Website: bh-photo
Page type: receipt
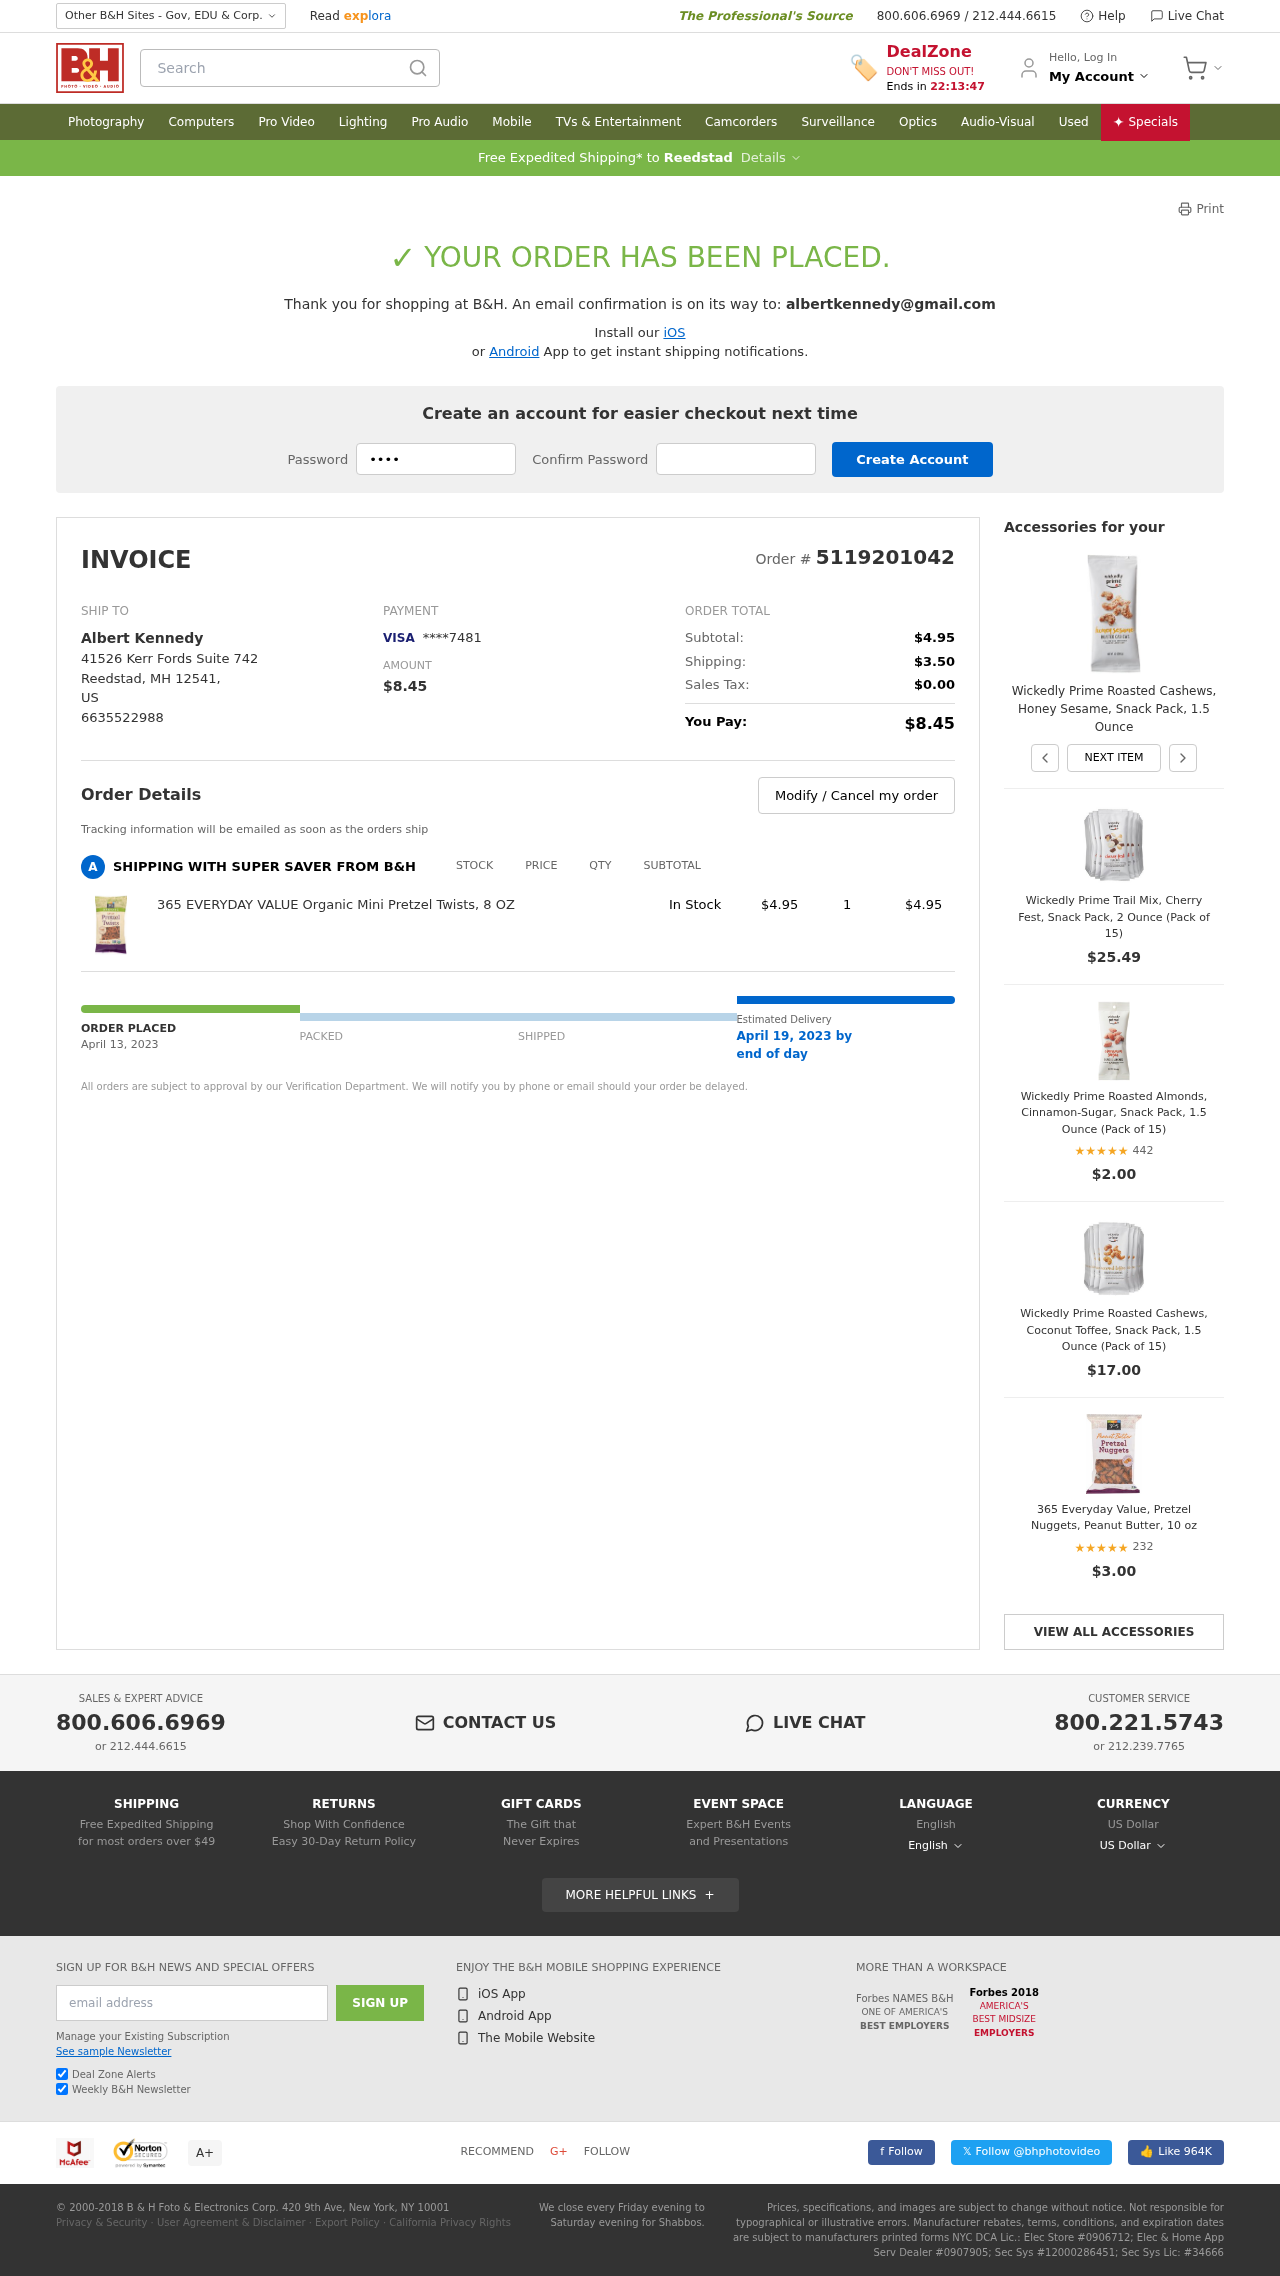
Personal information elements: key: PII_CARD_LAST4
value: ****7481
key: PII_CARD_TYPE
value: VISA
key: PII_CITY
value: Reedstad
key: PII_COUNTRY_CODE
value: US
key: PII_EMAIL
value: albertkennedy@gmail.com
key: PII_FULLNAME
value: Albert Kennedy
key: PII_PHONE
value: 6635522988
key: PII_POSTCODE
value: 12541
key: PII_STATE_ABBR
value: MH
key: PII_STREET
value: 41526 Kerr Fords Suite 742
Product elements: key: PRODUCT1_NAME
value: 365 EVERYDAY VALUE Organic Mini Pretzel Twists, 8 OZ
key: PRODUCT1_PRICE
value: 4.95
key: PRODUCT1_QUANTITY
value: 1
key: PRODUCT2_NAME
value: Wickedly Prime Roasted Cashews, Honey Sesame, Snack Pack, 1.5 Ounce
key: PRODUCT3_NAME
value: Wickedly Prime Trail Mix, Cherry Fest, Snack Pack, 2 Ounce (Pack of 15)
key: PRODUCT3_PRICE
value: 25.49
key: PRODUCT4_NAME
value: Wickedly Prime Roasted Almonds, Cinnamon-Sugar, Snack Pack, 1.5 Ounce (Pack of 15)
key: PRODUCT4_NUM_RATINGS
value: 442
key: PRODUCT4_PRICE
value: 2
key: PRODUCT4_RATING
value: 4.6
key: PRODUCT5_NAME
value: Wickedly Prime Roasted Cashews, Coconut Toffee, Snack Pack, 1.5 Ounce (Pack of 15)
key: PRODUCT5_PRICE
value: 17
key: PRODUCT6_NAME
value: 365 Everyday Value, Pretzel Nuggets, Peanut Butter, 10 oz
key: PRODUCT6_NUM_RATINGS
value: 232
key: PRODUCT6_PRICE
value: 3
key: PRODUCT6_RATING
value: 4.5
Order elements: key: ORDER_ID
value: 5119201042
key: ORDER_TOTAL
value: $8.45
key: ORDER_SUBTOTAL
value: $4.95
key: ORDER_SHIPPING_COST
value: $3.50
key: ORDER_TAX
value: $0.00
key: ORDER_DATE
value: April 13, 2023
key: ORDER_DELIVERY_DATE
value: April 19, 2023 by
Search elements: key: HEADER_SEARCH
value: Search